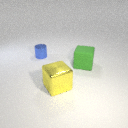
large yellow metal cube in front of large green rubber cube